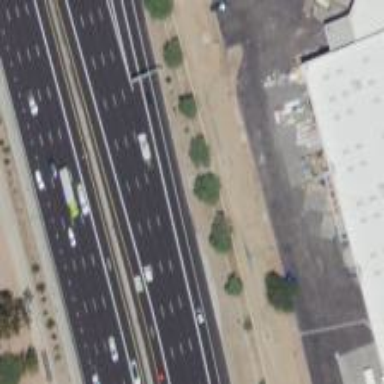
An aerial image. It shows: Asphalt motorway.